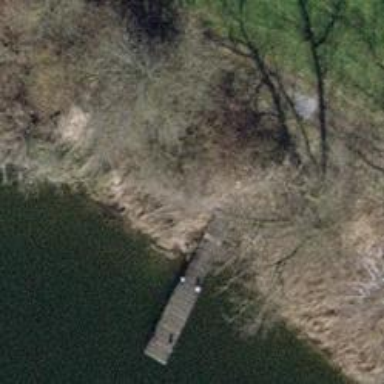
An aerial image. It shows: Man-made pier.